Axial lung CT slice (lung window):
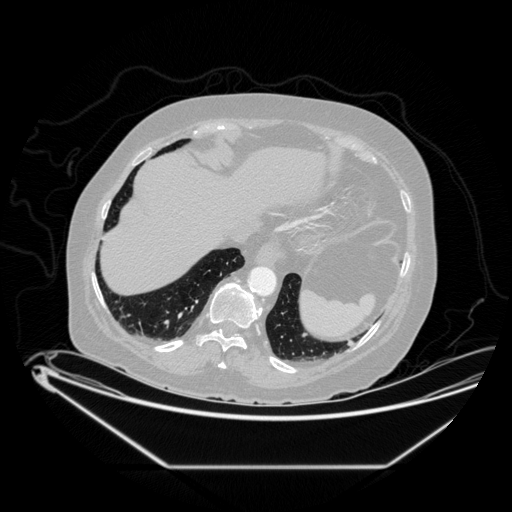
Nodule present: yes
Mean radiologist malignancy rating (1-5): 3